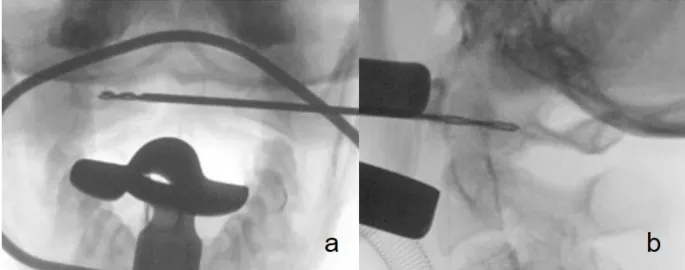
Ap/lateral fluoroscopy to verify the correct drill position for the screw.
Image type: radiology (x_ray)